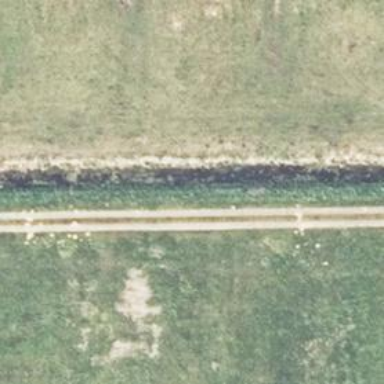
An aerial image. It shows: Track road with concrete lanes.